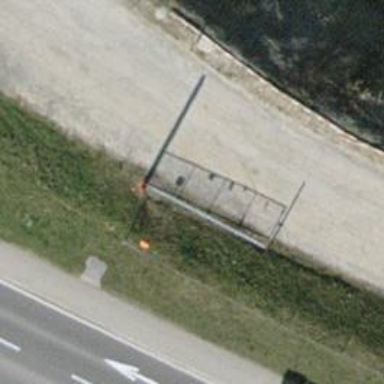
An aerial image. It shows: Aerial marker.